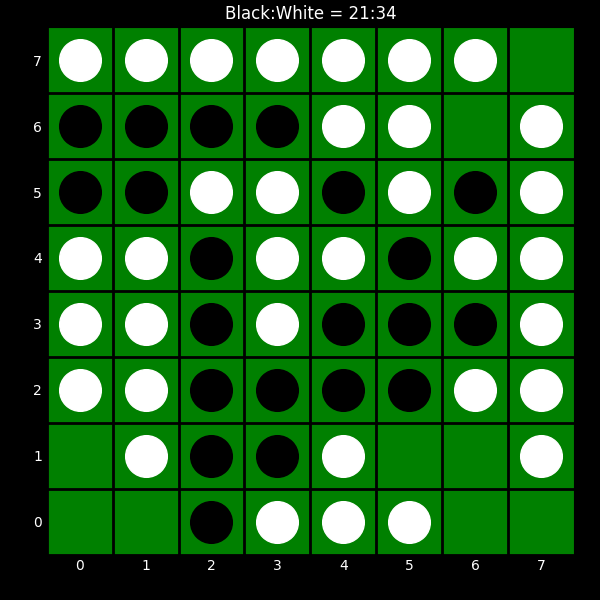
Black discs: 21
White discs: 34